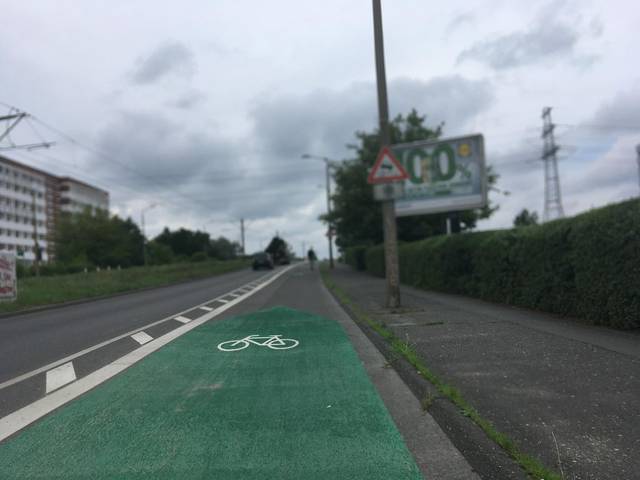
Region: Germany
Coordinates: 52.526, 13.529